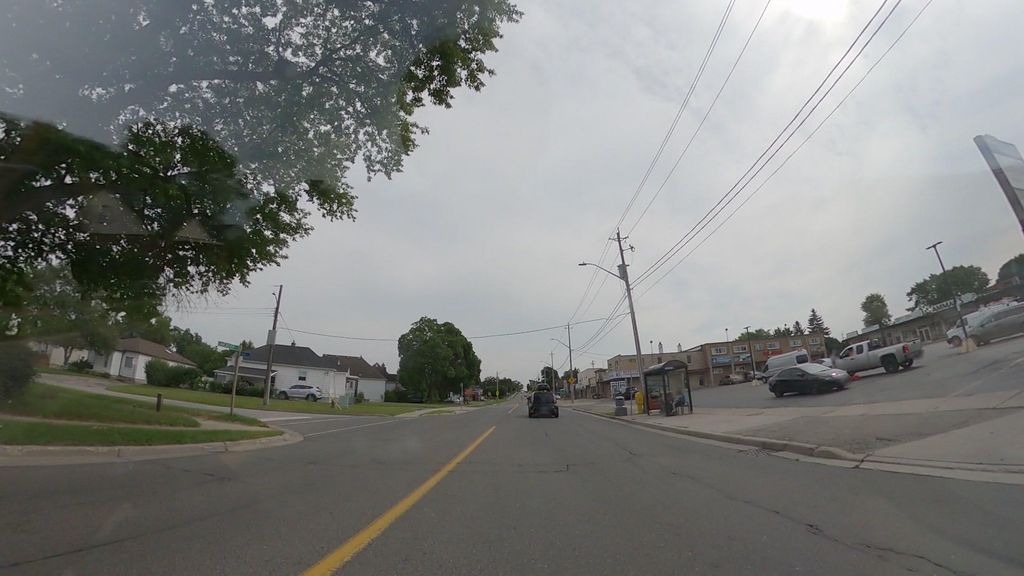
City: kitchener-waterloo